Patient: sex M, age 69
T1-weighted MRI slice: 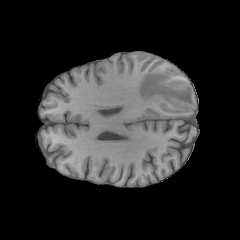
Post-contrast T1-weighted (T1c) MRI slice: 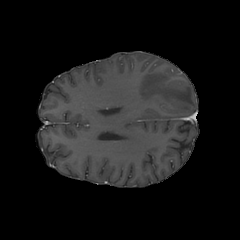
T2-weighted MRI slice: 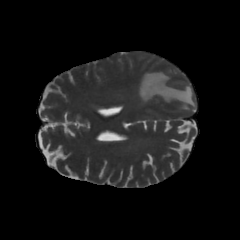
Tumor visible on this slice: yes
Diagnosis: Glioblastoma, IDH-wildtype
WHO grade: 4